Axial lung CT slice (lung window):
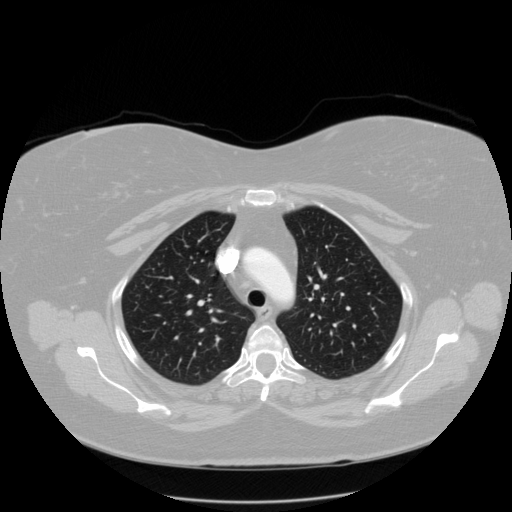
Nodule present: no